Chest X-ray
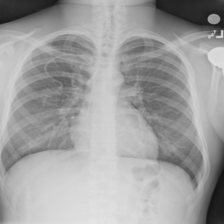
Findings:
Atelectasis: negative
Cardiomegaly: negative
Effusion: negative
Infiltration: negative
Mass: negative
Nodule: negative
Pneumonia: negative
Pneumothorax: negative
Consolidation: negative
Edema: negative
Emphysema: negative
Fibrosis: negative
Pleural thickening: negative
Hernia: negative